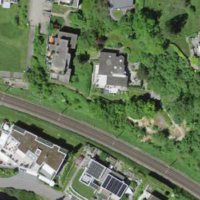
EUNIS habitat code: 55
Species observed at this site:
Juglans regia